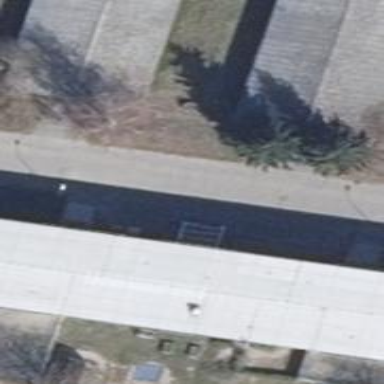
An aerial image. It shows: Kindergarten building.